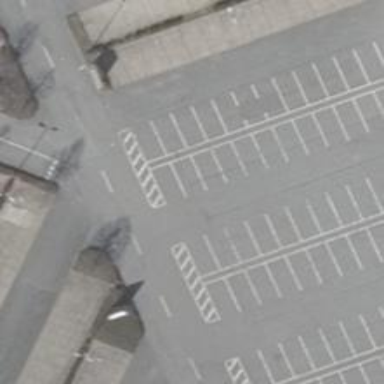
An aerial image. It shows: Asphalt parking aisle road for service vehicles.